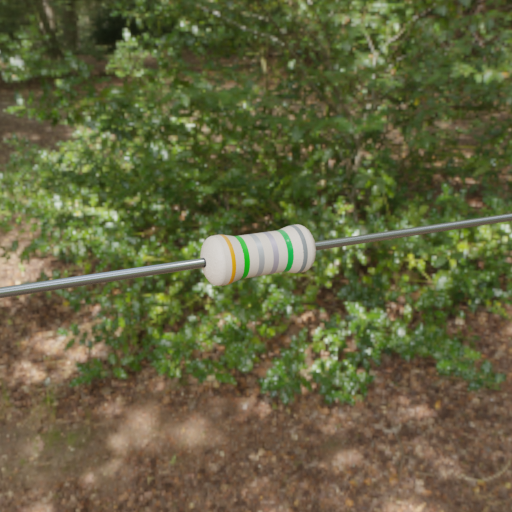
Resistor colour bands (in order): orange, green, silver, silver, green, gray